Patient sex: M
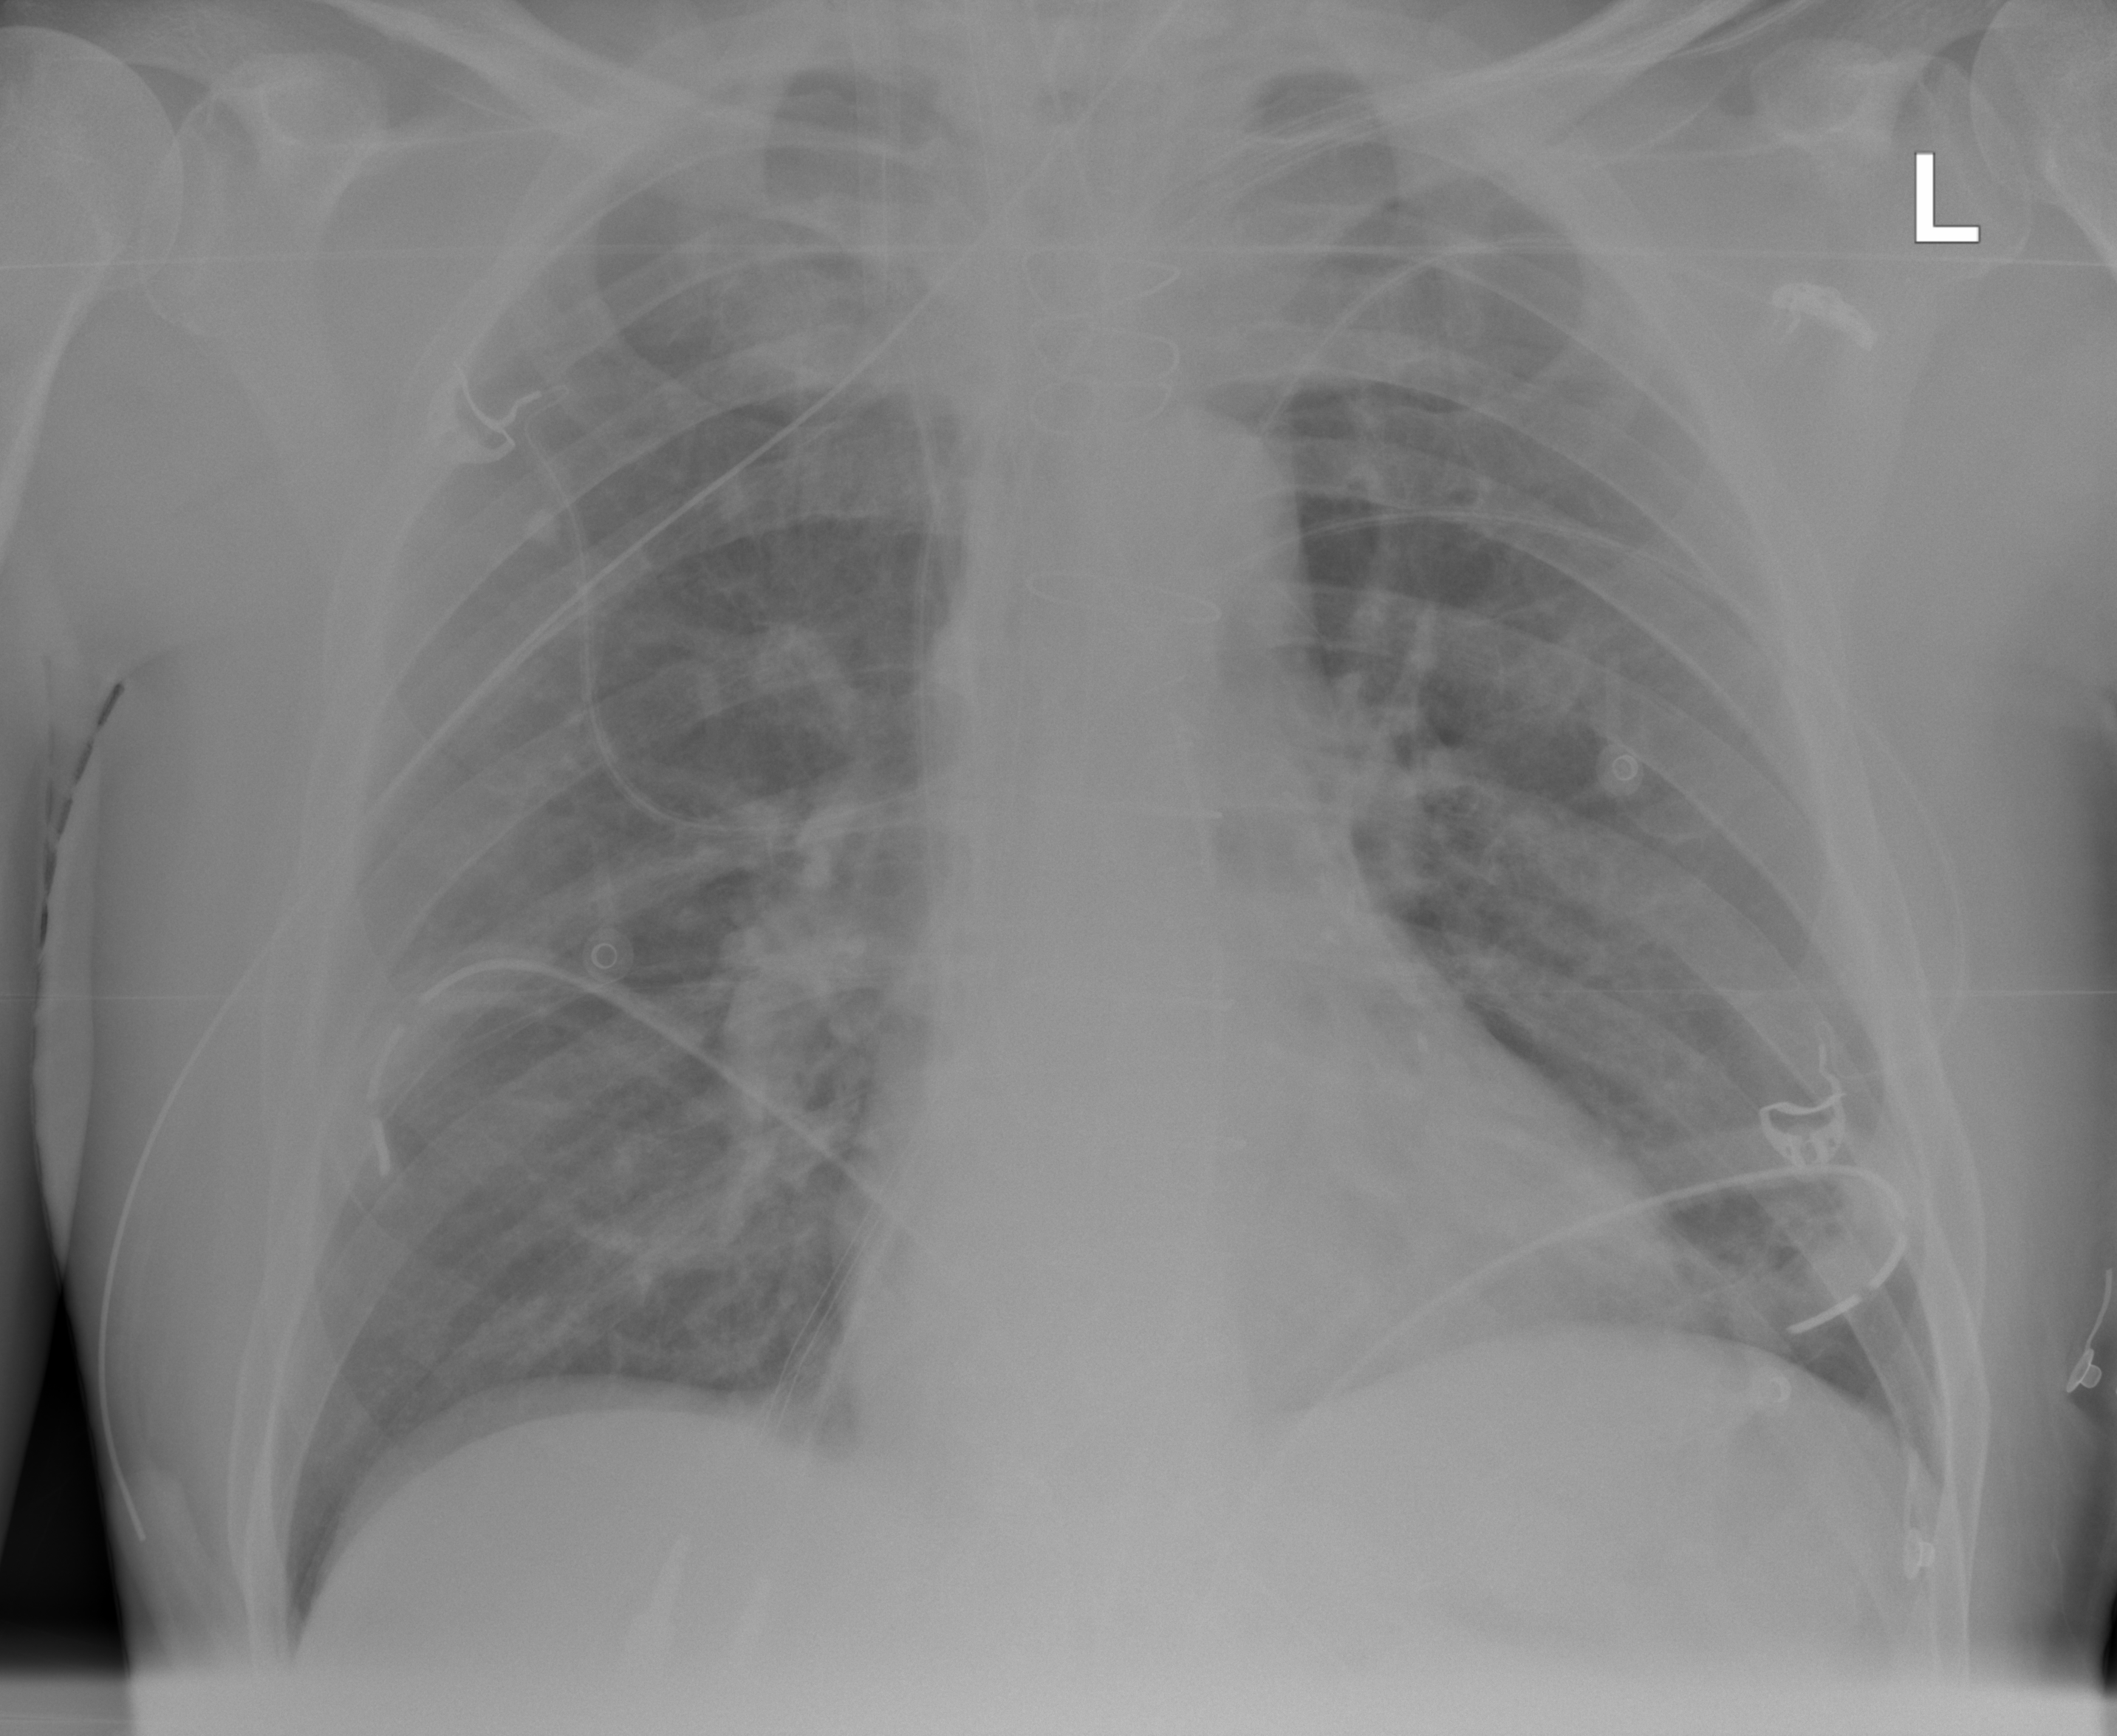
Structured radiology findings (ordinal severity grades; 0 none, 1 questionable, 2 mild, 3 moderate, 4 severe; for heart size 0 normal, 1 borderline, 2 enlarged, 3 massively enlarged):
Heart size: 0
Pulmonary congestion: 0
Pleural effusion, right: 0
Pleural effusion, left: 0
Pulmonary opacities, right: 0
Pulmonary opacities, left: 0
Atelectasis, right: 1
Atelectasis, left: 2